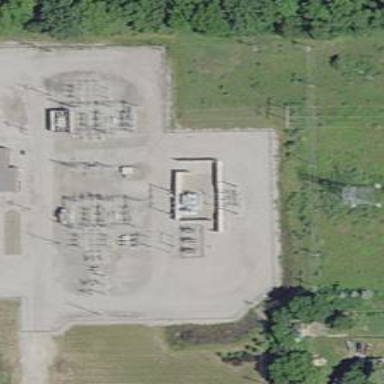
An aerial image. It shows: Switch for power supply.